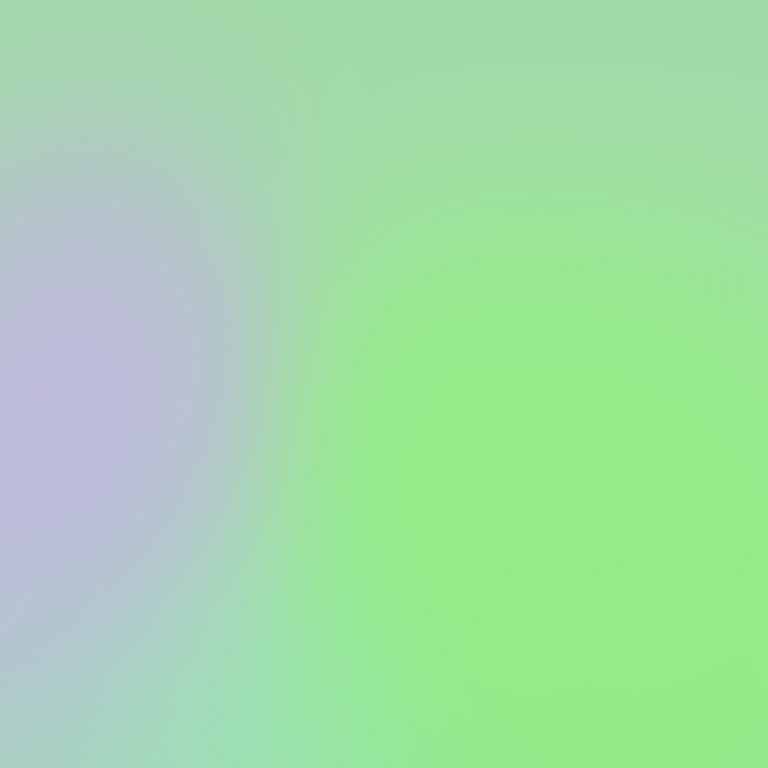
Abstract light effect, smooth blend from soft green to light lavender, calm atmosphere, diffuse glow, no room, no furniture, no objects.